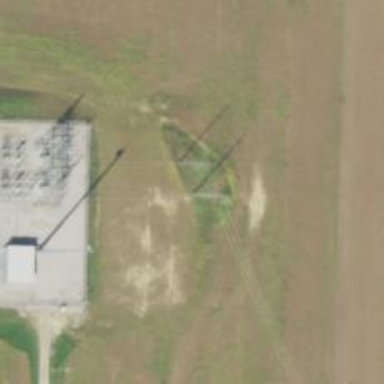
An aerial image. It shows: Power pole.